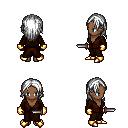
a pixel art fantasy rpg character, female body template, human, dark skin, brown robe, white pants, white long hairstyle, gold gloves, gold boots, dagger, four views (front, back, left, right), 2x2 character sprite sheet, small pixel art, hard edges, no anti-aliasing